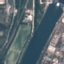
Land use / land cover class: River